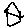
Label: house